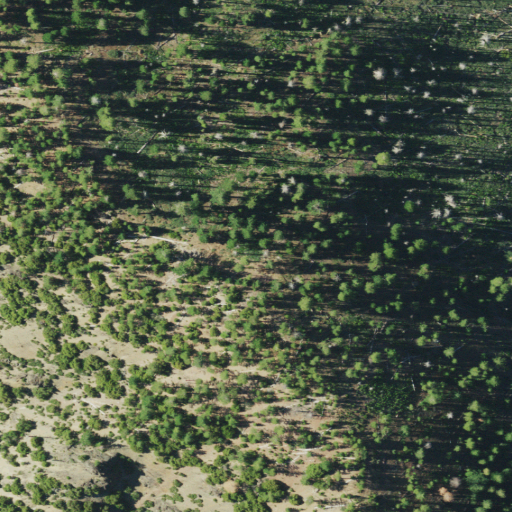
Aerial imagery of ridge(s) in California named Powell Ridge containing grassland, shrub, evergreen forest, and open development